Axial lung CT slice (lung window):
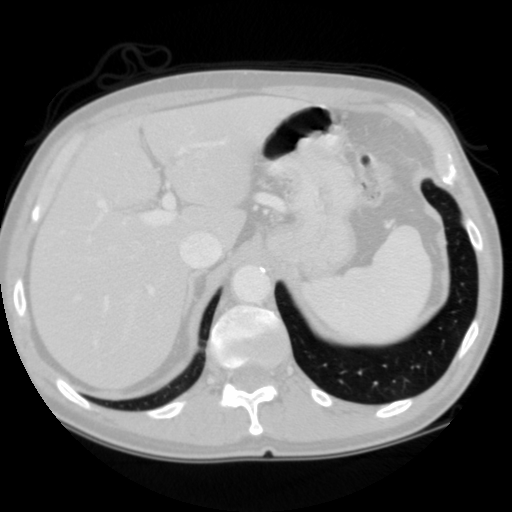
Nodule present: no